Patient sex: F
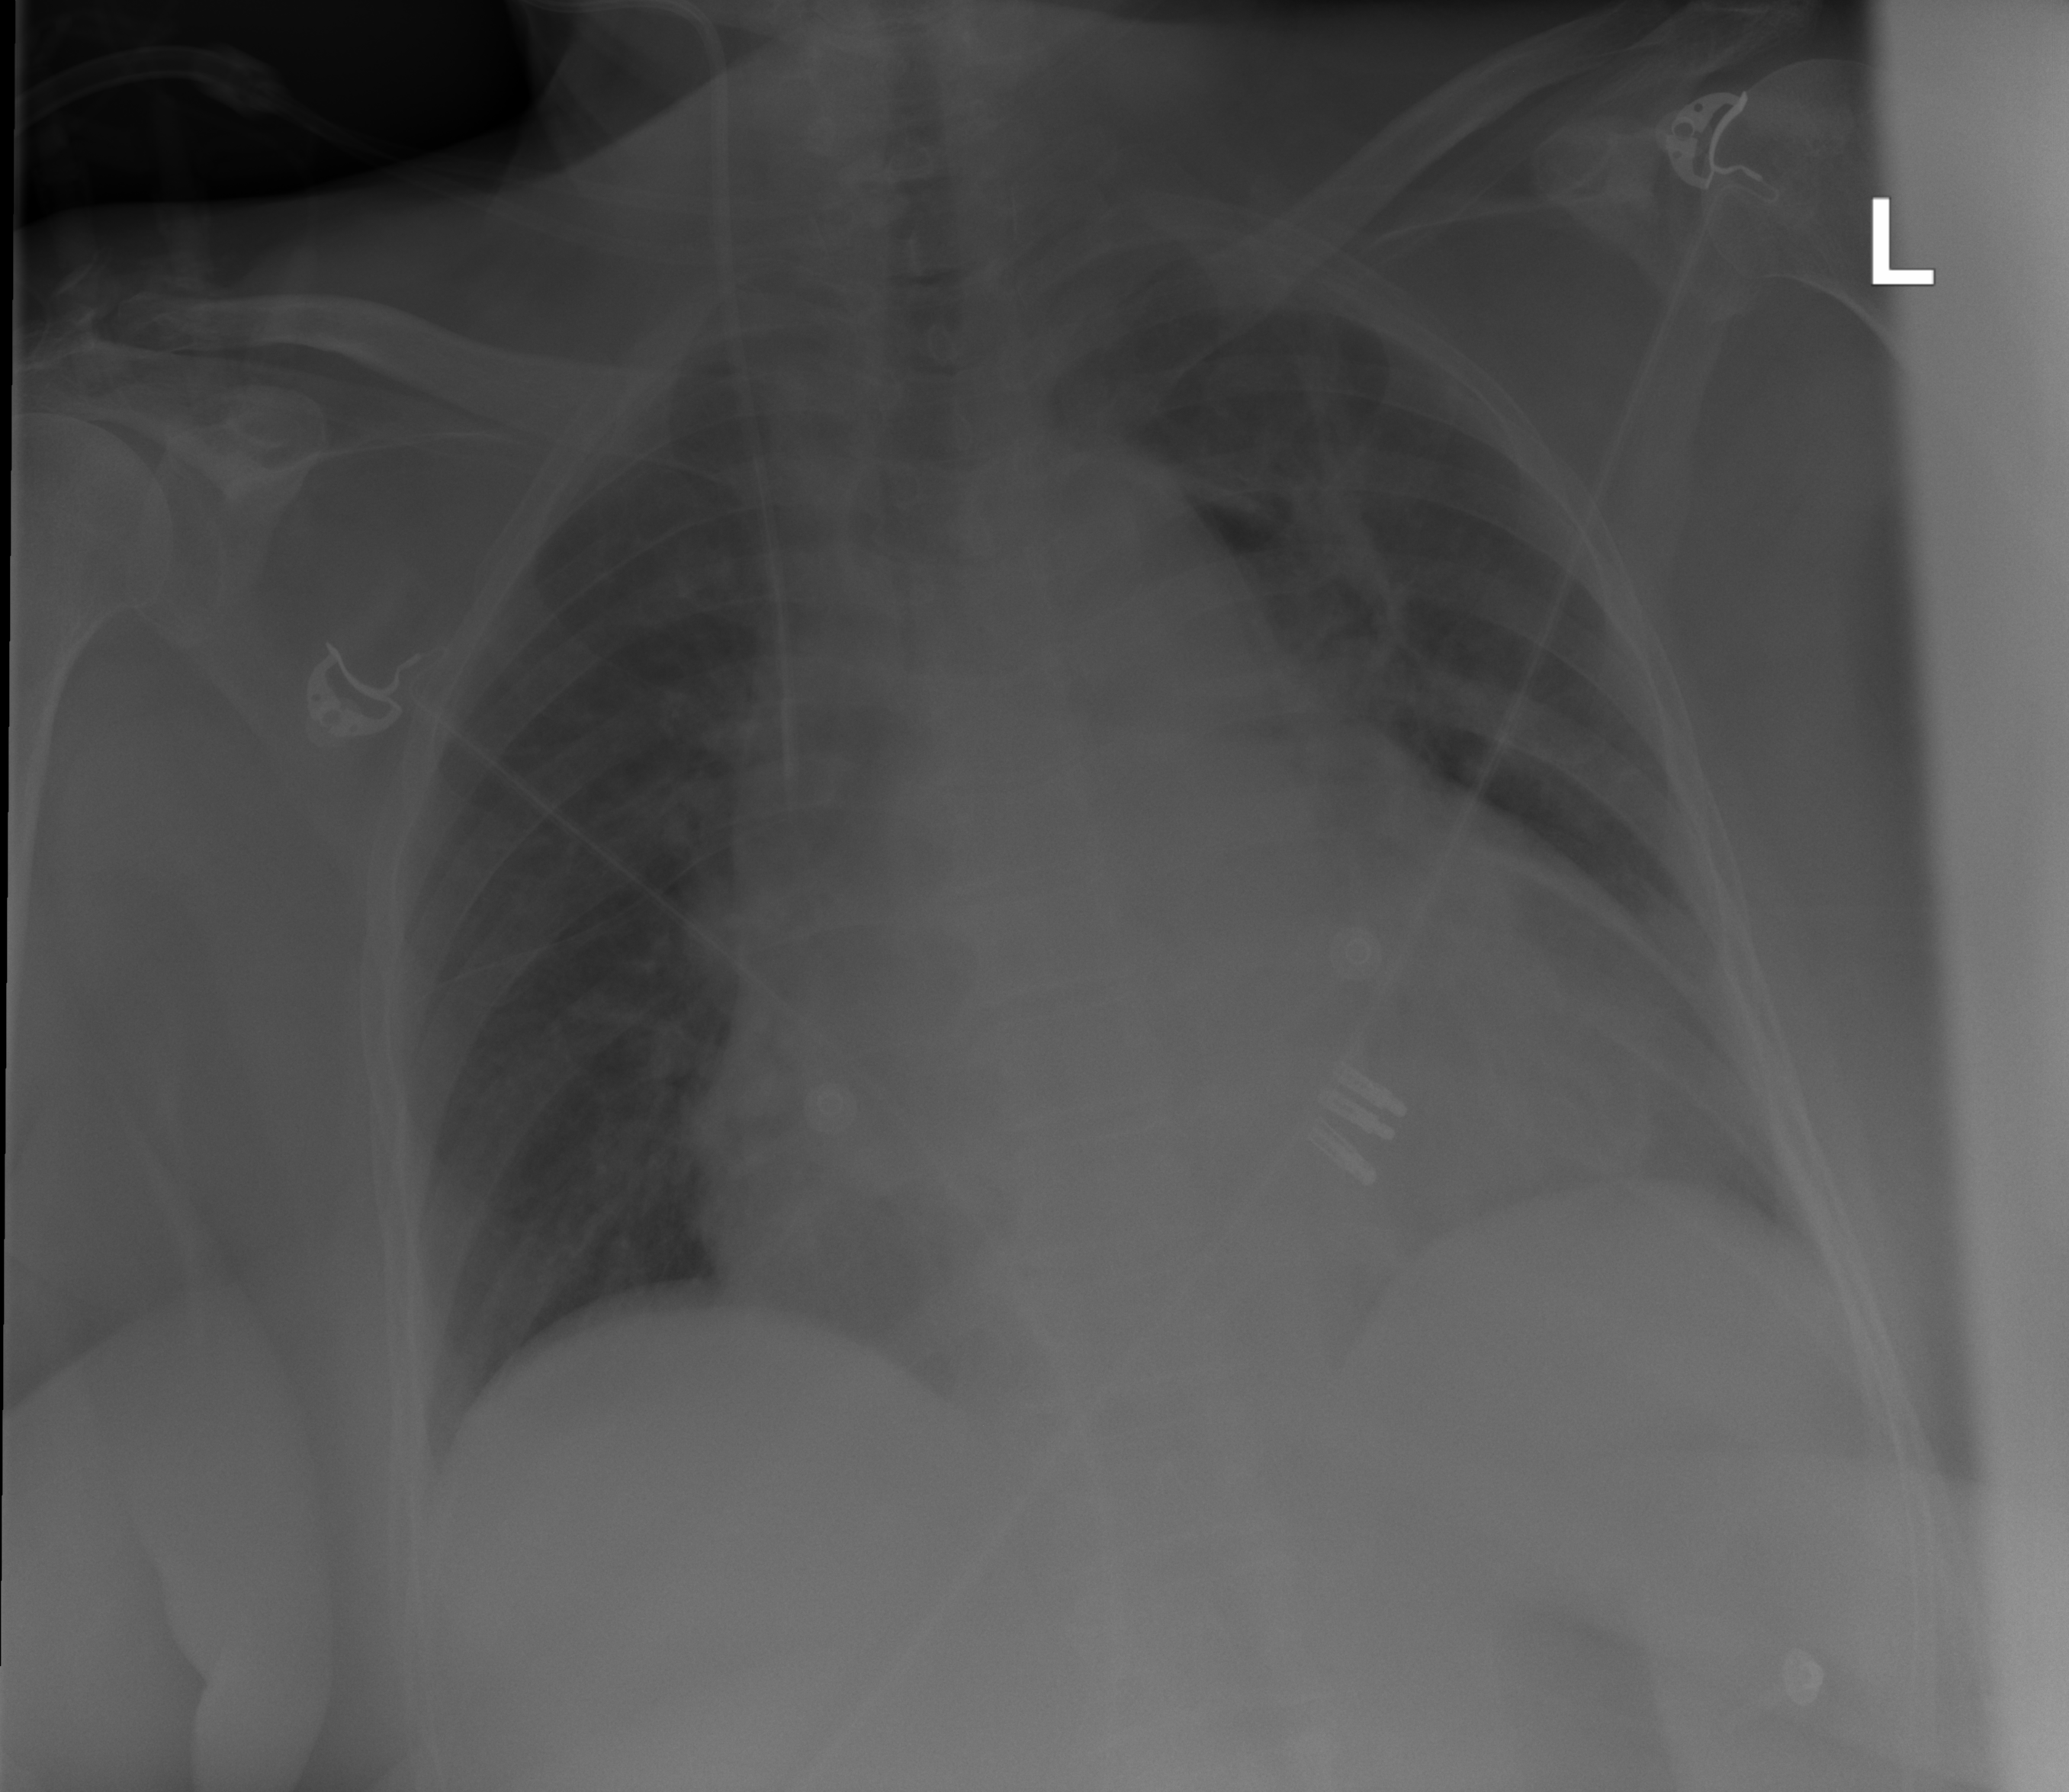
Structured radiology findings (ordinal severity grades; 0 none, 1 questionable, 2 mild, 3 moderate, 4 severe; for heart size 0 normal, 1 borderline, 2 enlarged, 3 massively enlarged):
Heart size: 3
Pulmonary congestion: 2
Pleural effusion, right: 0
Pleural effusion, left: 2
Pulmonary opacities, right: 0
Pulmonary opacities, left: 0
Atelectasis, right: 2
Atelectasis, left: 2